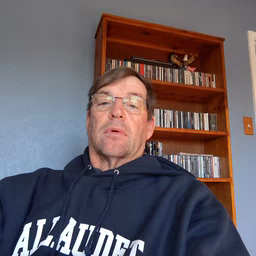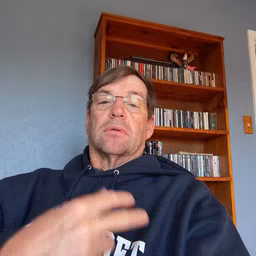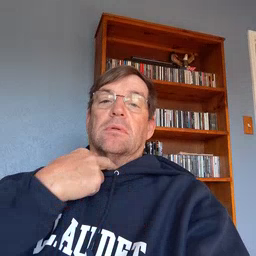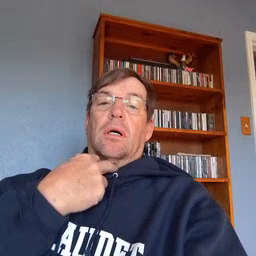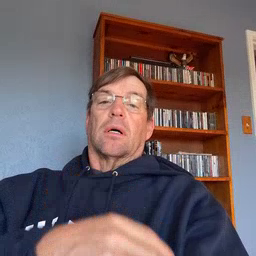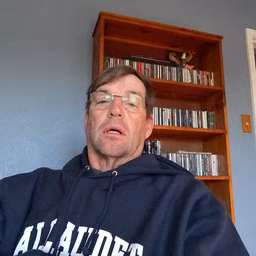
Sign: stuck